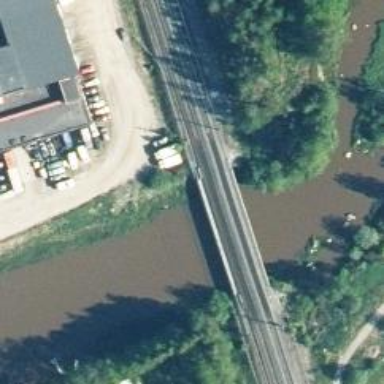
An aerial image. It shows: Bridge with railway tracks. The electrified line has continuous contact line.